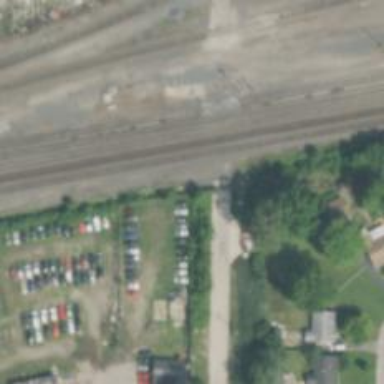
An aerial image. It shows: Abandoned railway.